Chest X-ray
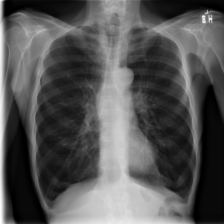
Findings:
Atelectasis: negative
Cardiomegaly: negative
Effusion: negative
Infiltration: negative
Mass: negative
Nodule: negative
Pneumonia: negative
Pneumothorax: negative
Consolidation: negative
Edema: negative
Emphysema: negative
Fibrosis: negative
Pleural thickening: negative
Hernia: negative